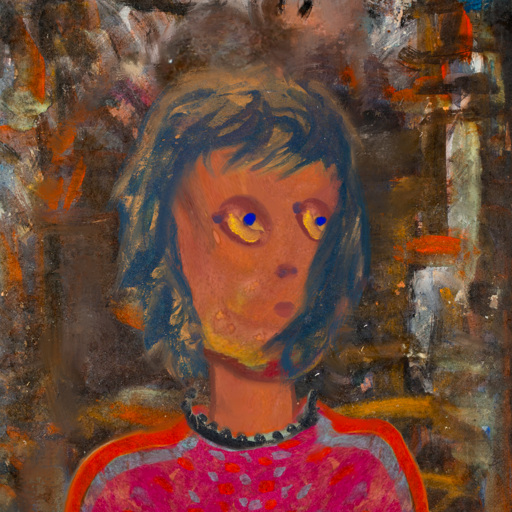
Background: GypsyQueen, Head And Neck Side: Mother_And_Son_Son, Face Side: Mother_And_Son_Son, Bust: Sisters, Hair Side: In_The_Sun, Head Accessory: Blank, Second Necklace: Blank, Necklace: Childish, Baby: Blank